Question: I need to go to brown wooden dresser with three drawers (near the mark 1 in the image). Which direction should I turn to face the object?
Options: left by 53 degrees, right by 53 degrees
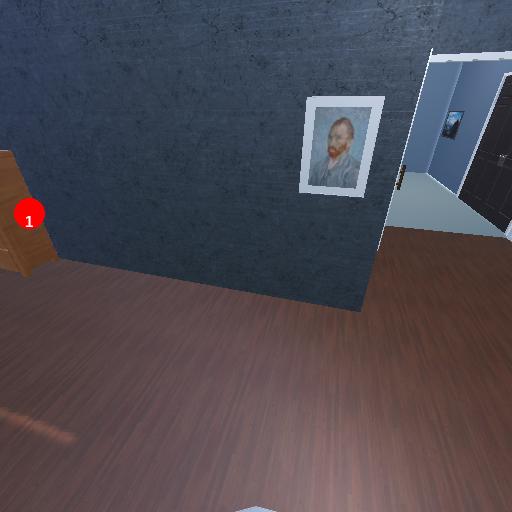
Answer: left by 53 degrees